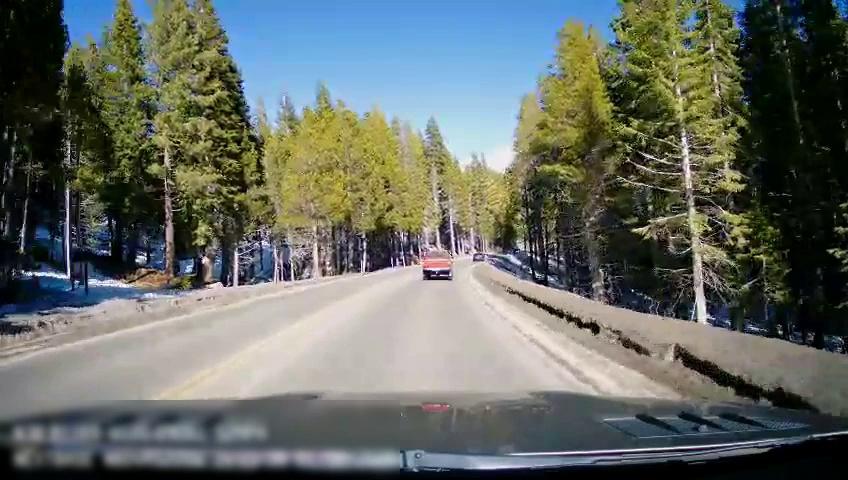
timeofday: Day
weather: Sunny
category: Drivable Space
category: Vehicles | Car
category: Vehicles | Truck
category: Lanes | Opposite Lane